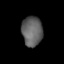
Tissue: lung
Cell type: Epithelial cells
Senescence score: 0.2333
Nuclear area (px): 604
Mean DAPI intensity: 96.659